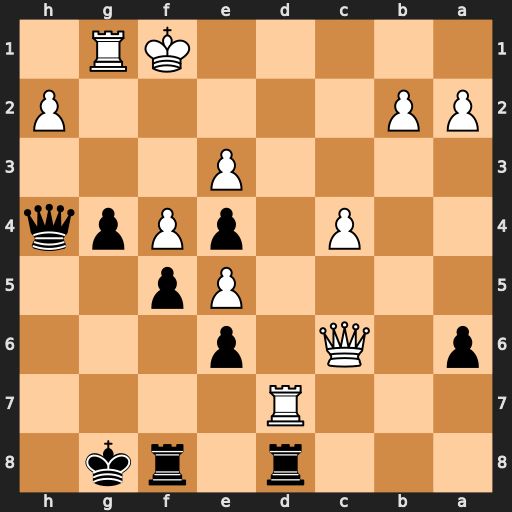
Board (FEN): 3r1rk1/3R4/p1Q1p3/4Pp2/2P1pPpq/4P3/PP5P/5KR1
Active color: b
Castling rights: -
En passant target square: -
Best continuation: Kh8 Rg2 Rxd7 Qxd7 Rd8